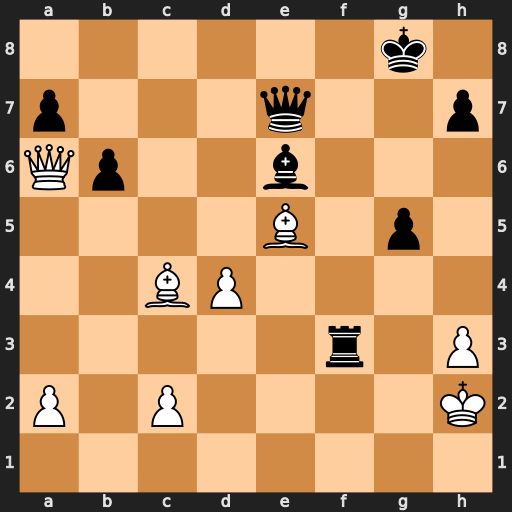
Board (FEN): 6k1/p3q2p/Qp2b3/4B1p1/2BP4/5r1P/P1P4K/8
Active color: w
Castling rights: -
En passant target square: -
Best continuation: Qc8+ Kf7 Bxe6+ Qxe6 Qb7+